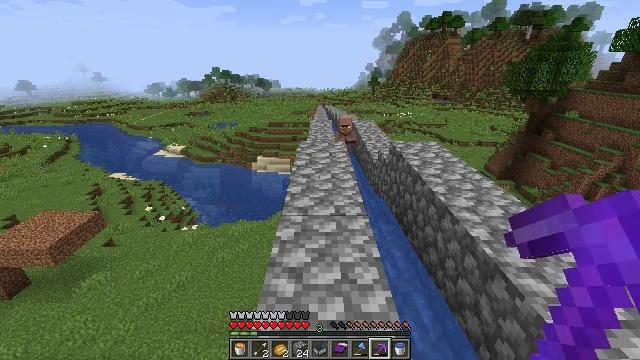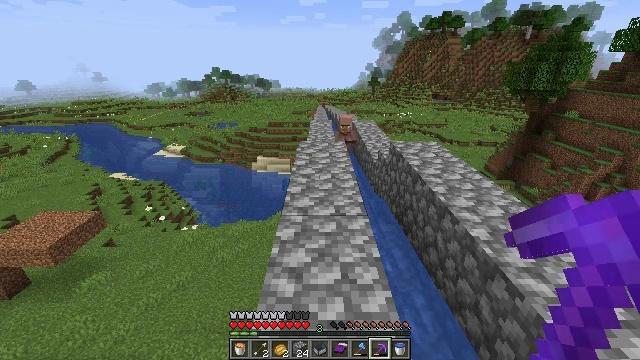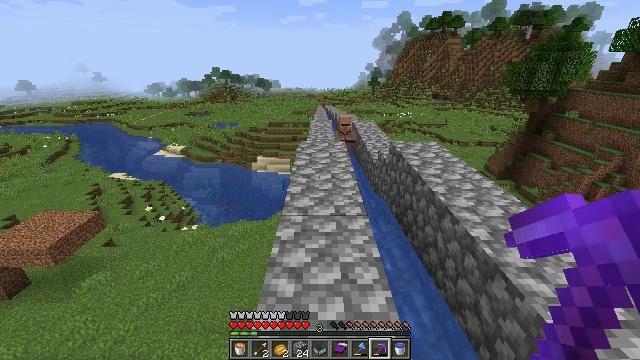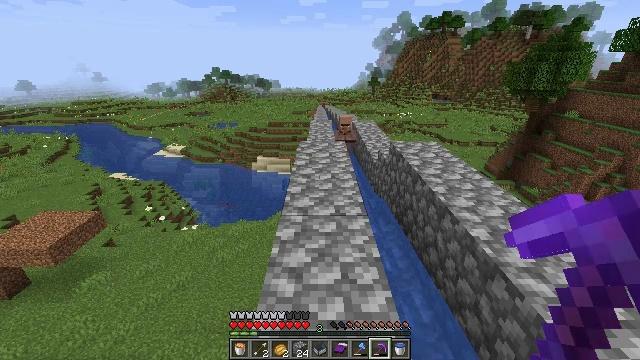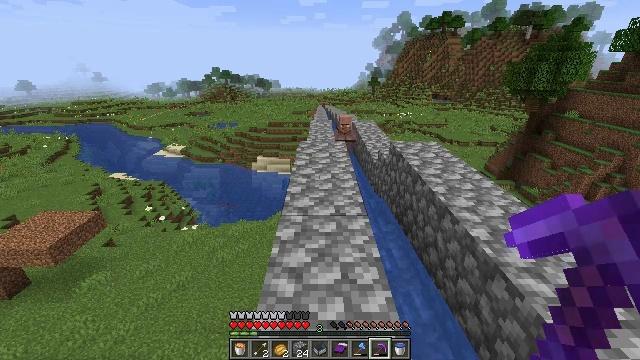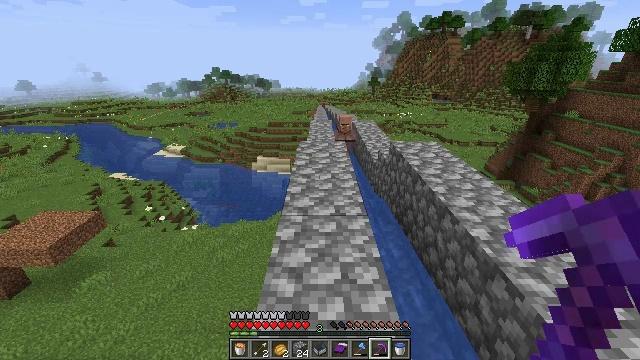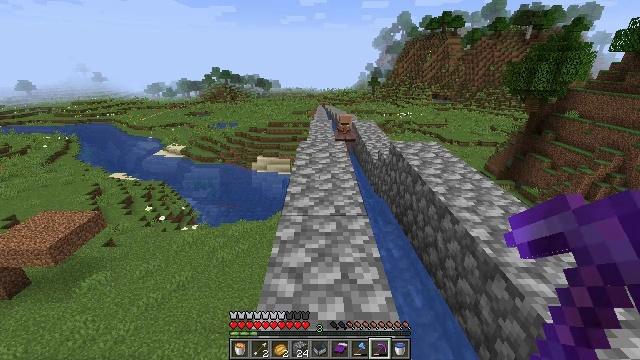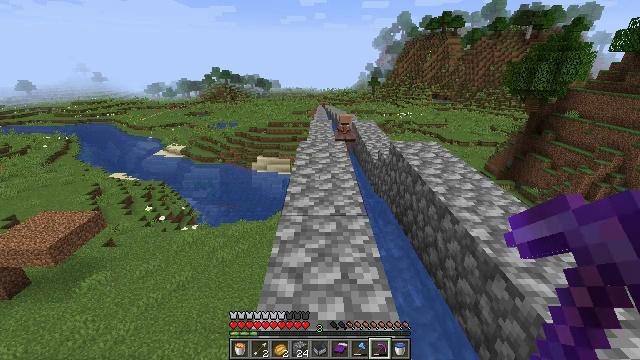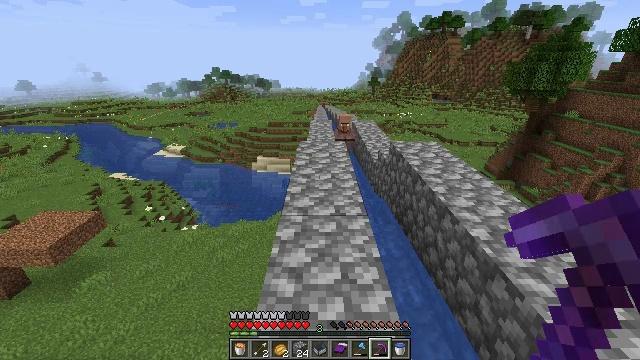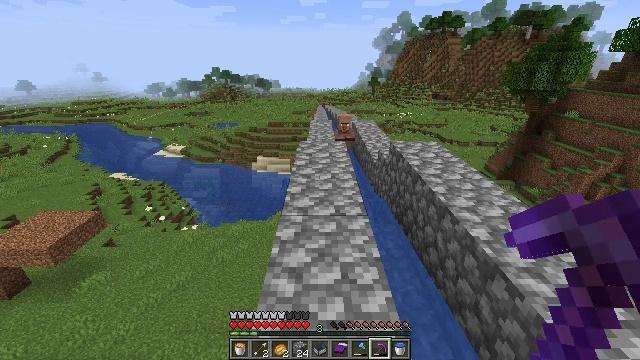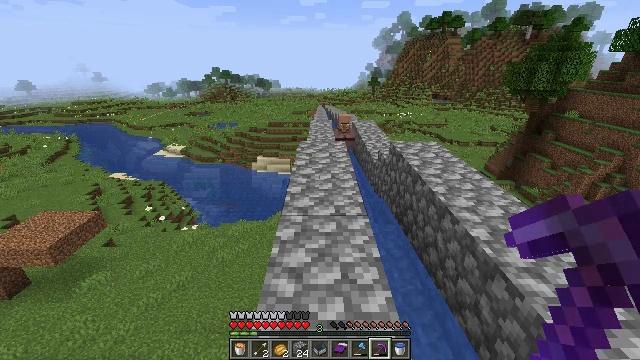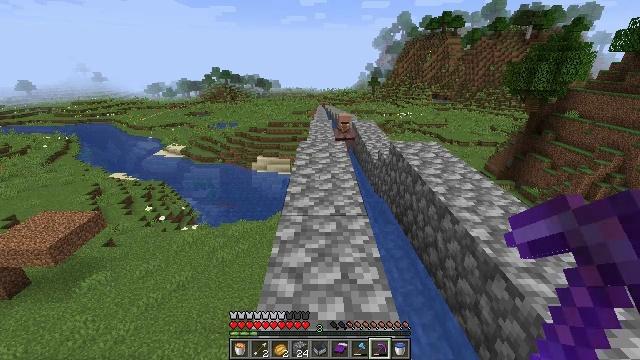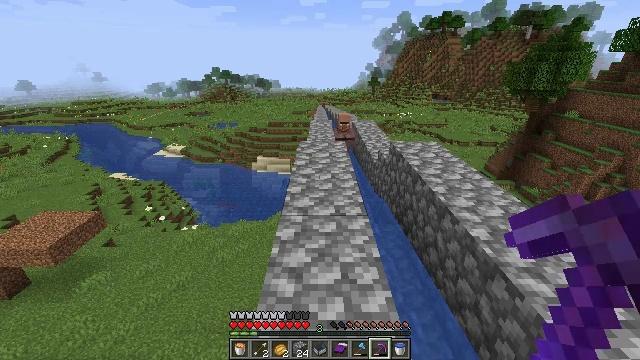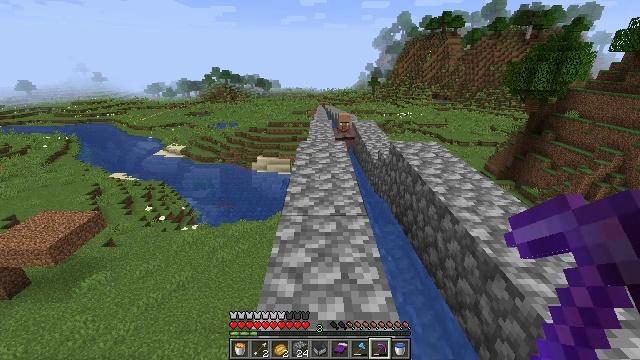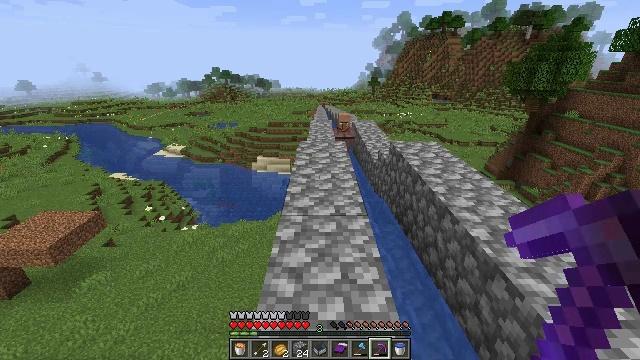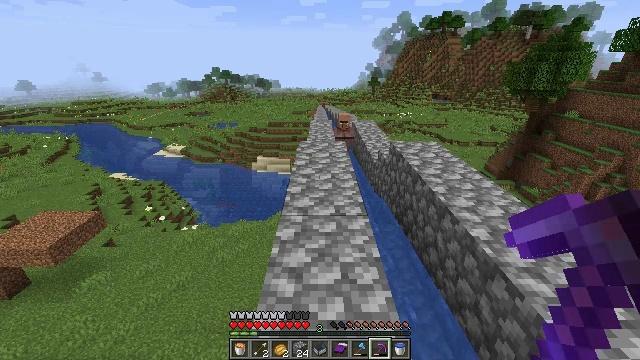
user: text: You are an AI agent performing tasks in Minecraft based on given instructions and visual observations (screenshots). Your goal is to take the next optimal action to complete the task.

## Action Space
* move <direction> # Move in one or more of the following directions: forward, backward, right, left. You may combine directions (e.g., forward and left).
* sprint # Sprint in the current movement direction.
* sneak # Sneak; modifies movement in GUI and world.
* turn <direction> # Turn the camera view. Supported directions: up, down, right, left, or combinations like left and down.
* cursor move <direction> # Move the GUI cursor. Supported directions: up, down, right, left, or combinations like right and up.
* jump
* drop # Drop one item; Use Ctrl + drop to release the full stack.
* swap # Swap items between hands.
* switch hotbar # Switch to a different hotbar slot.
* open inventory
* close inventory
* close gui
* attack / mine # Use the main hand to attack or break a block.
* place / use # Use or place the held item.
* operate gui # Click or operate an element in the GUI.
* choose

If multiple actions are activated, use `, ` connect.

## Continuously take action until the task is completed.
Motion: motion action
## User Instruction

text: Collect cobblestone blocks for construction.
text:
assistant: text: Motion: no_op
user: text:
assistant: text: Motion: no_op
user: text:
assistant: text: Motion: no_op
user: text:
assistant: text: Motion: no_op
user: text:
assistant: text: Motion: no_op
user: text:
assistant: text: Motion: no_op
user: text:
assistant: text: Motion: no_op
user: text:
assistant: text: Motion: no_op
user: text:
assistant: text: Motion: no_op
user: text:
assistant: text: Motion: no_op
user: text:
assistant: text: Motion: no_op
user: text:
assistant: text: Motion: no_op
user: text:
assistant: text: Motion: no_op
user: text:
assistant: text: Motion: no_op
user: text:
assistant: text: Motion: no_op
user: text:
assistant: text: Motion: no_op
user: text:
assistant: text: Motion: no_op
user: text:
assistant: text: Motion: no_op
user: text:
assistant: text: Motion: no_op
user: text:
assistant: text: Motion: no_op
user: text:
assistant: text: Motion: no_op
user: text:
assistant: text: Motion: no_op
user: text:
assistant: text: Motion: no_op
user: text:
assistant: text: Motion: no_op
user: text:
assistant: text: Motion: no_op
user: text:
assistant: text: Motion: no_op
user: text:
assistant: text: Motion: no_op
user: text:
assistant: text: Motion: no_op
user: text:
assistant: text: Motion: no_op
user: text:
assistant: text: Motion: no_op